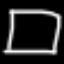
Label: square